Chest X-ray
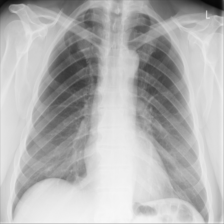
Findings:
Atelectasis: negative
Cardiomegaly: negative
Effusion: negative
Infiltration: negative
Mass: negative
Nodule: negative
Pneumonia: negative
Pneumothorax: negative
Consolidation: negative
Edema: negative
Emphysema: negative
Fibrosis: negative
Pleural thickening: negative
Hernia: negative